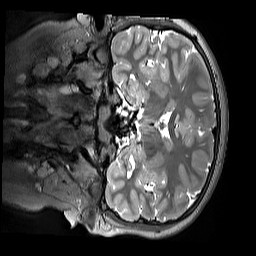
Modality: T2w
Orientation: coronal
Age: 11
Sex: male
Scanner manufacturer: siemens
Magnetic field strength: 3 T
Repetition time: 3.2 s
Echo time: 0.408 s